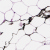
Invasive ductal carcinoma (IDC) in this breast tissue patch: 0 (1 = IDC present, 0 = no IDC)